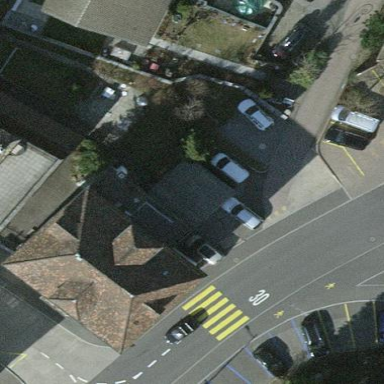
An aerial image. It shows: Office building.